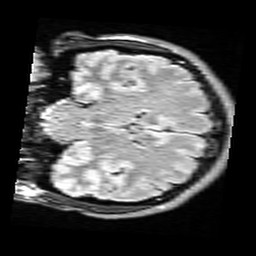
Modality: FLAIR
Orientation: coronal
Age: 32
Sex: male
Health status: healthy
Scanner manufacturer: siemens
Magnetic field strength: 3 T
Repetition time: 9 s
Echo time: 0.088 s